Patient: sex M, age 72
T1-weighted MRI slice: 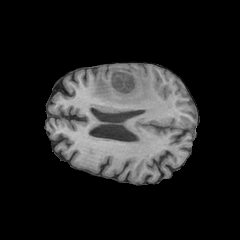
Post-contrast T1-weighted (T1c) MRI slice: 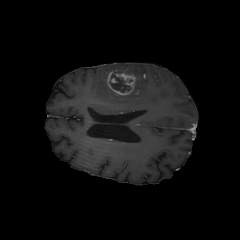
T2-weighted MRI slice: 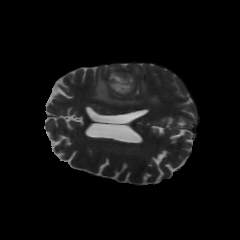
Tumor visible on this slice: yes
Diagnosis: Glioblastoma, IDH-wildtype
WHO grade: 4